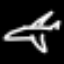
Label: airplane